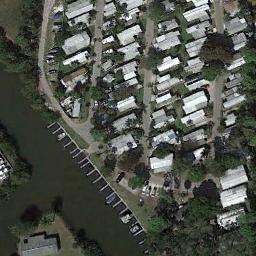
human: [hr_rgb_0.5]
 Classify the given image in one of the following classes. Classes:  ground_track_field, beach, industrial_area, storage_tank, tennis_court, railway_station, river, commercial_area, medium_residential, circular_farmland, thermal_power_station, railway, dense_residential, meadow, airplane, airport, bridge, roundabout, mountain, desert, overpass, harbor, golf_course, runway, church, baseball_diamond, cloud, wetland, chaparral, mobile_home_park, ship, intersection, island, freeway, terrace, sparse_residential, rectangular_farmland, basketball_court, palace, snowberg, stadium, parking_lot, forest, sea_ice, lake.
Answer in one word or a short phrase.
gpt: mobile_home_park